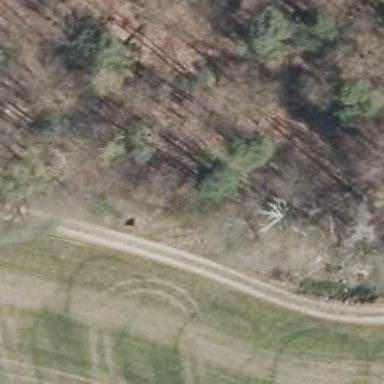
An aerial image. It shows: Hunting stand.